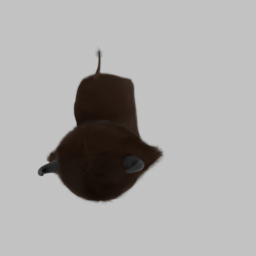
Label: animals